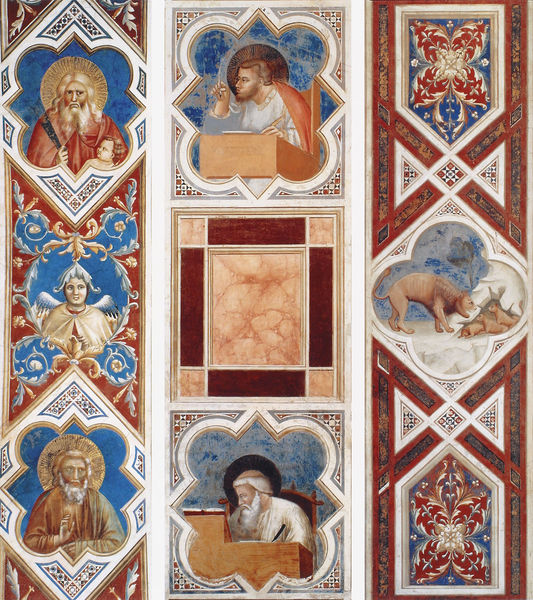
Titel: Arenakapelle / Scrovegni-Kapelle
Künstler: Giotto di Bondone
Standort: Padua, Arenakapelle (EU - I - Venetien)
Schlagwörter: flügel, gott, mann, bunt, marmor, stuhl, tier, tiere, muster, bart, höhle, engel, farbig, italien, glatze, junge, buch, religion, pult, wappen, jesus, heilige, fresko, schreiber, bär, bau, christentum, fresco, apostel, glorie, buchmalerei, giotto, bärenmutter, bärenkinder